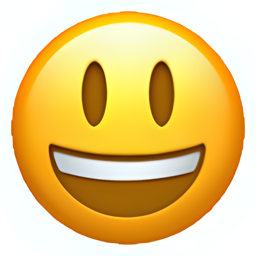
Name: smiling face with open mouth
Emoji: 😃
Group: Smileys & Emotion
Sub-group: face-smiling